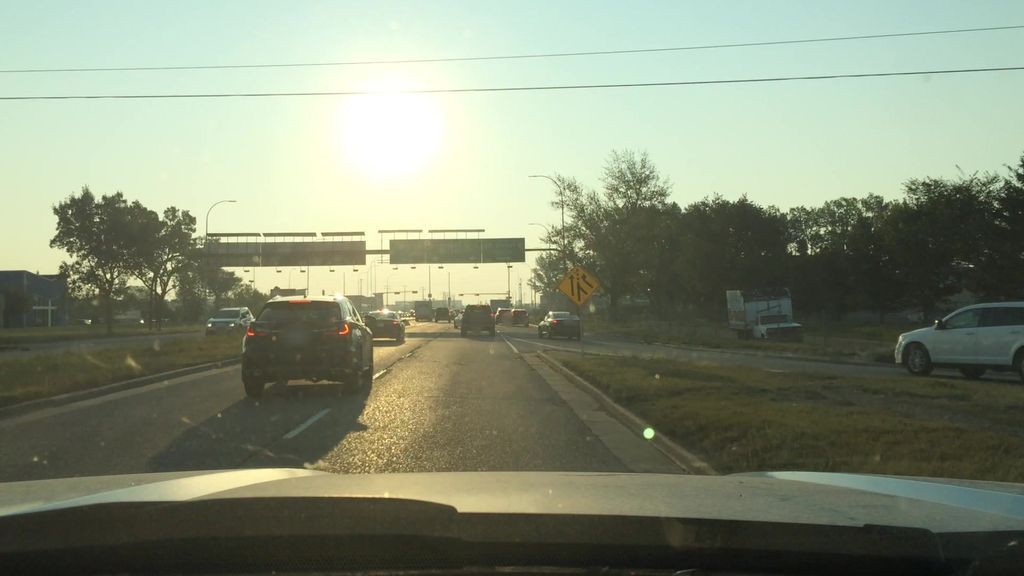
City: calgary